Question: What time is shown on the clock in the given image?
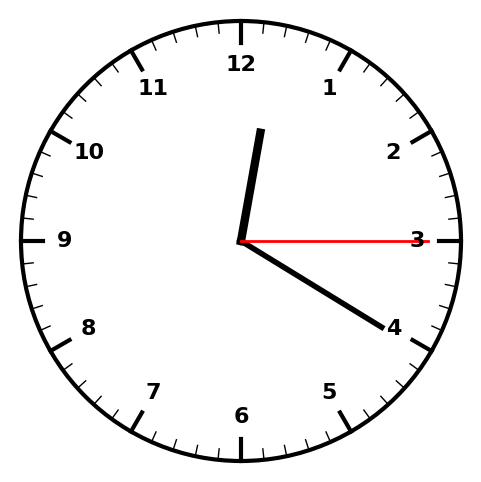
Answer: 12:20:15